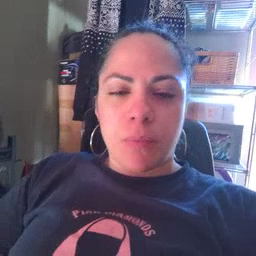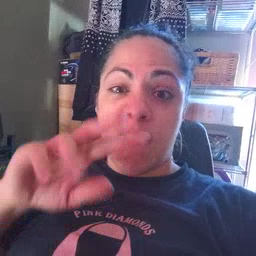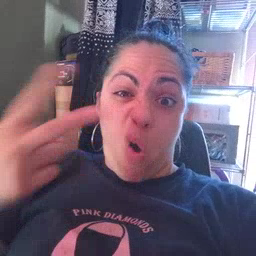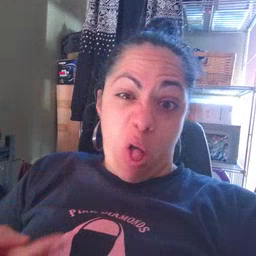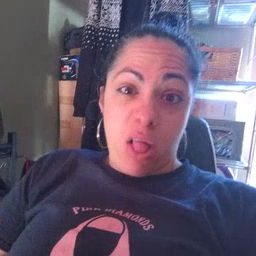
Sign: fall